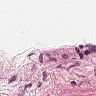
Metastatic tissue present: no